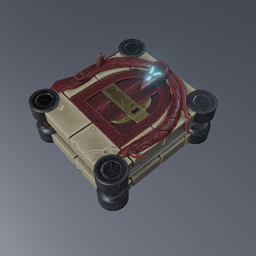
Label: tools